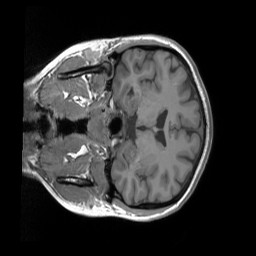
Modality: T1w
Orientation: coronal
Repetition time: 2 s
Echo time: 0.00252 s